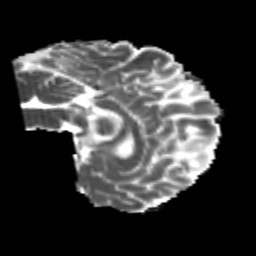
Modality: MD
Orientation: sagittal
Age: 24
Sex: male
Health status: healthy
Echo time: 0.074 s